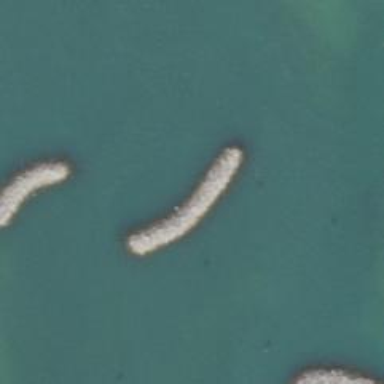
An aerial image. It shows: Breakwater structure.